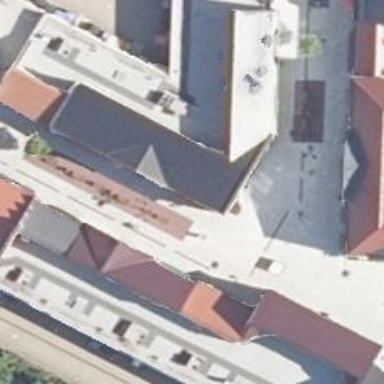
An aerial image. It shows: Retail building that houses clothes shop.